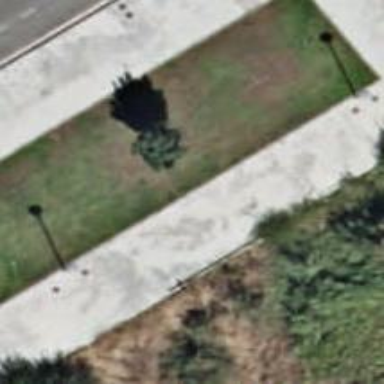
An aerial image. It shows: Evergreen broadleaved tree.